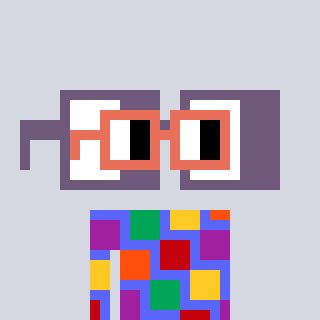
a pixel art character with square orange glasses, a glasses-shaped head and a purple-colored body on a cool background